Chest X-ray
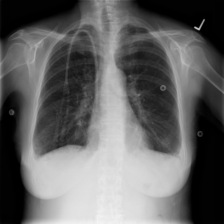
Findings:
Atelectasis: positive
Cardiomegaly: negative
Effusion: positive
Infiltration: negative
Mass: negative
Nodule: negative
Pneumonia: negative
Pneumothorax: negative
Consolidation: negative
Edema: positive
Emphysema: negative
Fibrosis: negative
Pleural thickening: negative
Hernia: negative